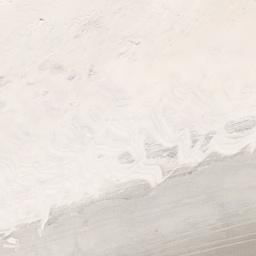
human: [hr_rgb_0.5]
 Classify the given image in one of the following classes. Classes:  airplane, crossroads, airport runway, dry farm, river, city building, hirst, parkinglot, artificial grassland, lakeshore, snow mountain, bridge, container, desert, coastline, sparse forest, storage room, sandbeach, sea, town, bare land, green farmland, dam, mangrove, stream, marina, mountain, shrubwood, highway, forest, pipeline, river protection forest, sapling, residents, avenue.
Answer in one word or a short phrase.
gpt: sandbeach